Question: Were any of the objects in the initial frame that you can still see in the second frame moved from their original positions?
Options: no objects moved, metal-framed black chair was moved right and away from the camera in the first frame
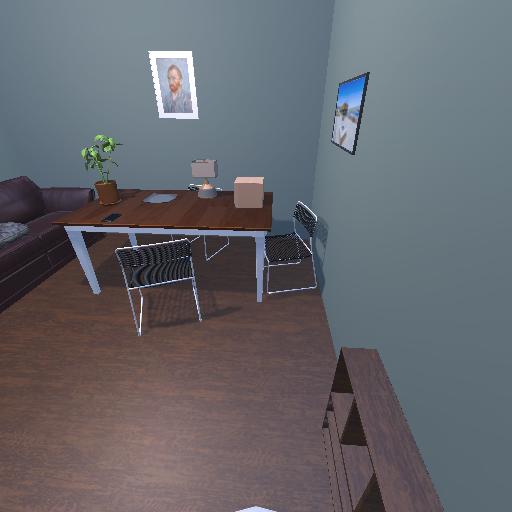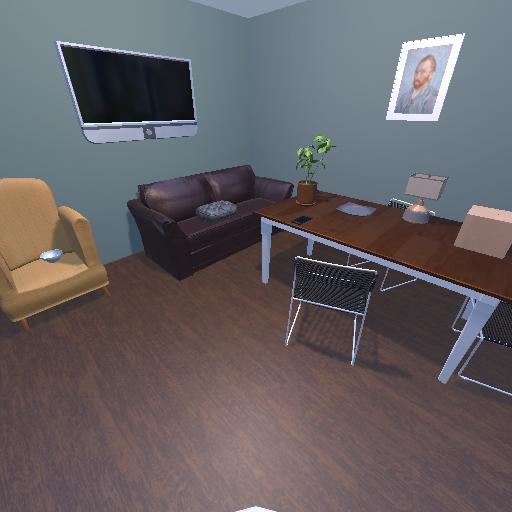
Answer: no objects moved